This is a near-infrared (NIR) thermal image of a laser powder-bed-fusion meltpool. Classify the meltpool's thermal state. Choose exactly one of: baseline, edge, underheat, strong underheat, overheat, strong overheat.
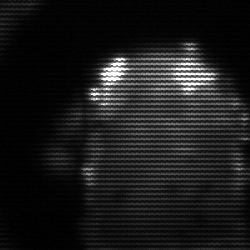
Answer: baseline